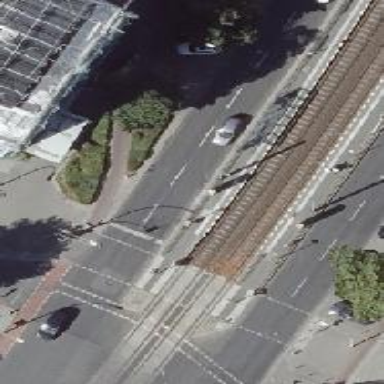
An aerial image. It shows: Tram stop position for public transport.